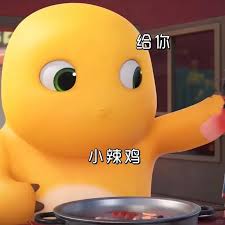
Label: nailong